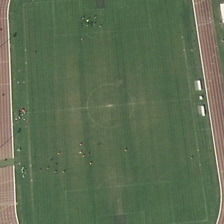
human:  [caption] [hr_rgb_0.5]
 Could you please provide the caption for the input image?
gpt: many people are in a playground .

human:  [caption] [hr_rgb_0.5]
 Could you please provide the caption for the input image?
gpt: many people are in a playground .

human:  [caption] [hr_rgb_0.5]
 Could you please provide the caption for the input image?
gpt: many people are in a playground .

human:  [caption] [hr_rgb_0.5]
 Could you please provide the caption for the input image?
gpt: many people are in a playground .

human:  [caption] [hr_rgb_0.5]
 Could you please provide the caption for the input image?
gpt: many people are in a playground .